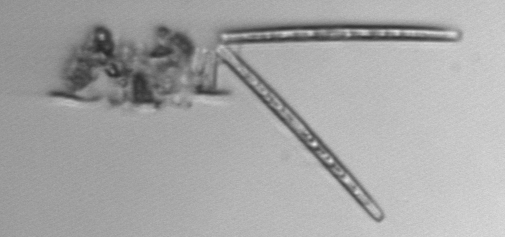
Label: Thalassionema